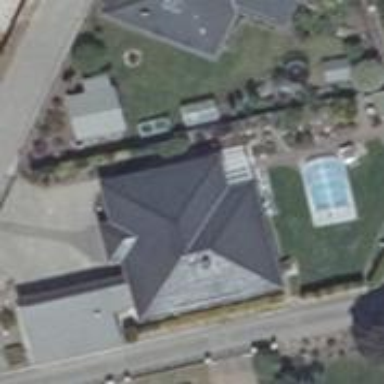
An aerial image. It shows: Simple house.